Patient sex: M
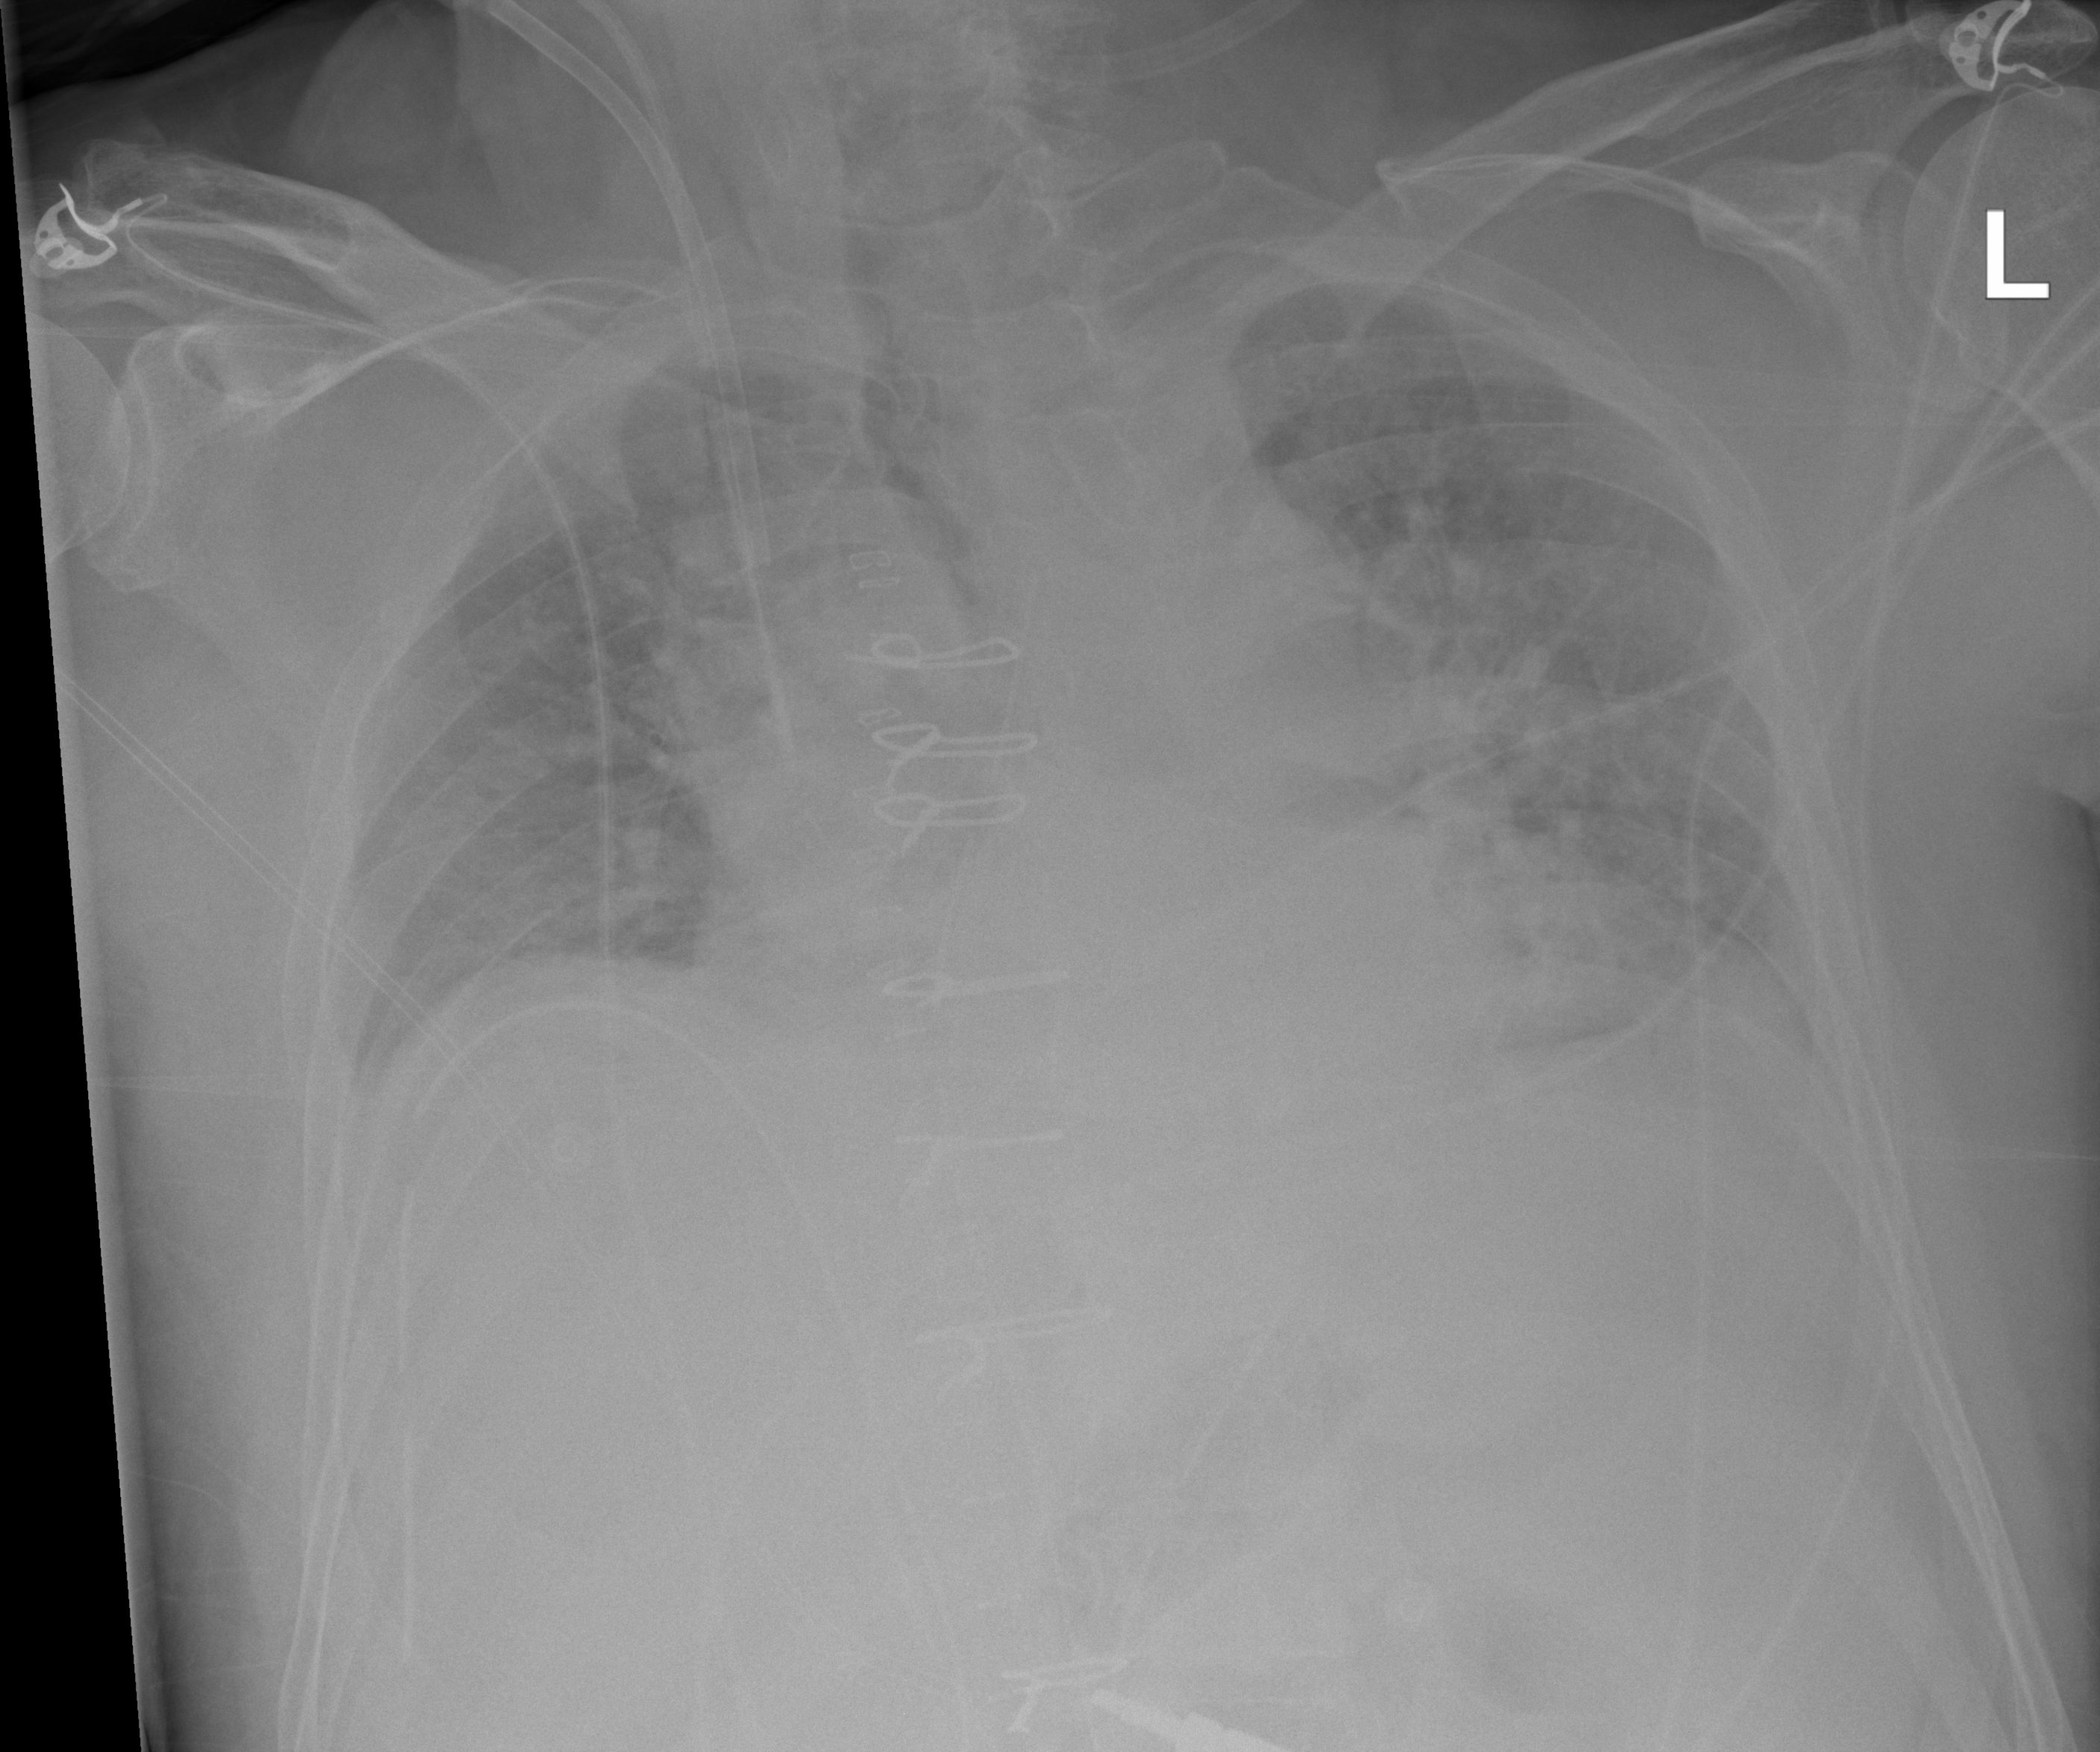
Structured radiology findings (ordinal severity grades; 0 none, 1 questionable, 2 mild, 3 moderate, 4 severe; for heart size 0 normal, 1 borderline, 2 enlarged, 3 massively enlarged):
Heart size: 2
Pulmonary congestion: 3
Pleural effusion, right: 2
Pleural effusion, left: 3
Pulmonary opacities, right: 2
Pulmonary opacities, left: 2
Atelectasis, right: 2
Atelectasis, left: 3